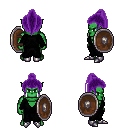
a pixel art fantasy rpg character, male body template, orc, green skin, gray robe, teal pants, purple long topknot hairstyle, metal boots, shield, four views (front, back, left, right), 2x2 character sprite sheet, small pixel art, hard edges, no anti-aliasing